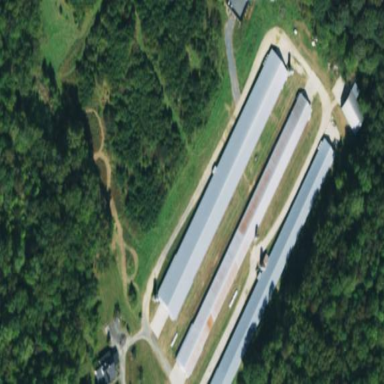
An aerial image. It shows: Farm auxiliary building.